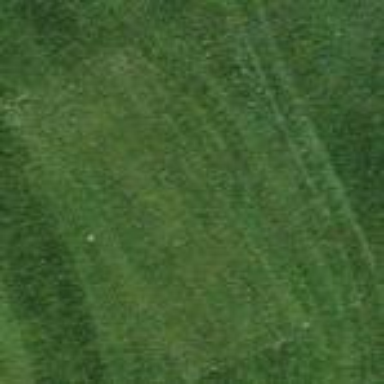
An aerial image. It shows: Golf tee on grassy land.